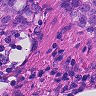
Metastatic tissue present: yes